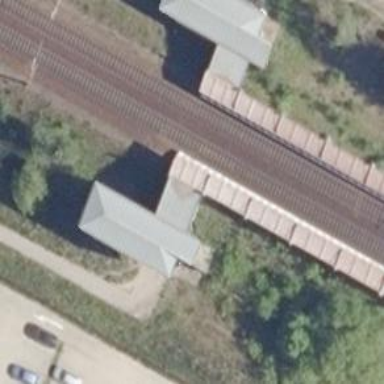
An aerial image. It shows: Platform edge at railway station.